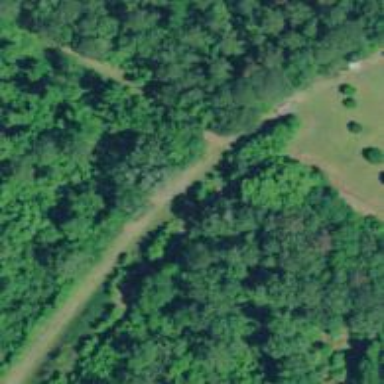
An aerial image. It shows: Unclassified road.